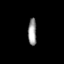
Tissue: skin
Cell type: Epithelial cells
Senescence score: 0.275
Nuclear area (px): 223
Mean DAPI intensity: 153.215